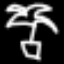
Label: palm tree